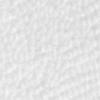
Label: no_change